Interaction volume radius: 5 \u00c5
Interaction volume height: 20 \u00c5
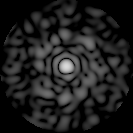
Disorder parameter: 0.8423